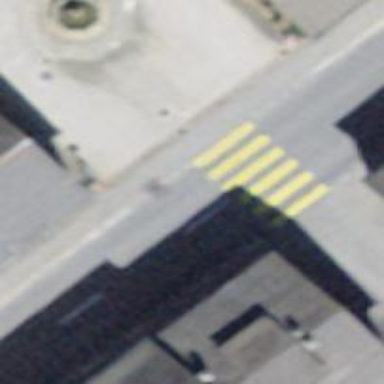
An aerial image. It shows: Zebra crossing for pedestrians.